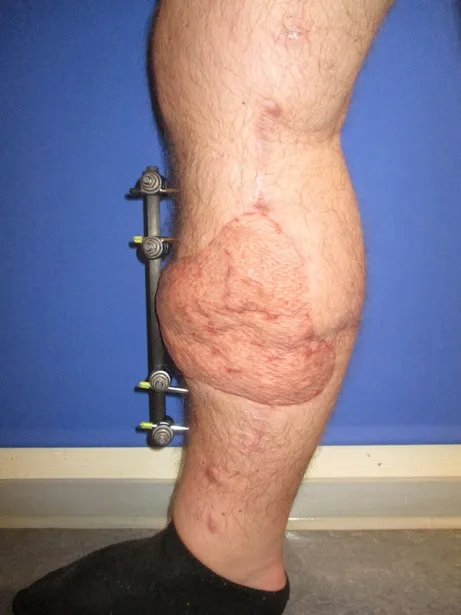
Postoperative result after 6 months, lateral view.
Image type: radiology (ct)